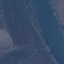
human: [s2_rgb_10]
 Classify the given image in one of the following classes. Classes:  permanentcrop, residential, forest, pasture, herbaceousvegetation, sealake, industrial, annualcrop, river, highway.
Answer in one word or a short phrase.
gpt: River